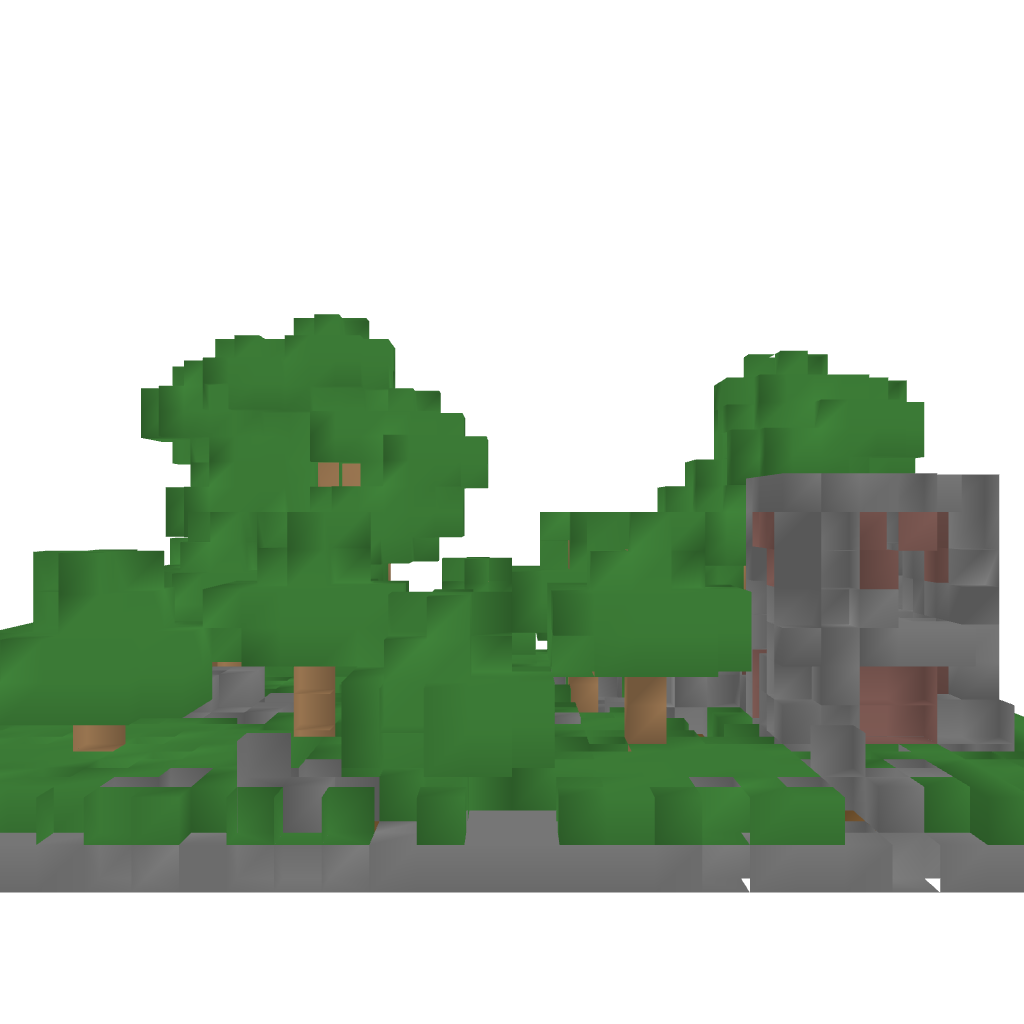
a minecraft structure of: Decorative Ruin good quality